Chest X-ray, AP view. Patient: 66 years old, sex M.
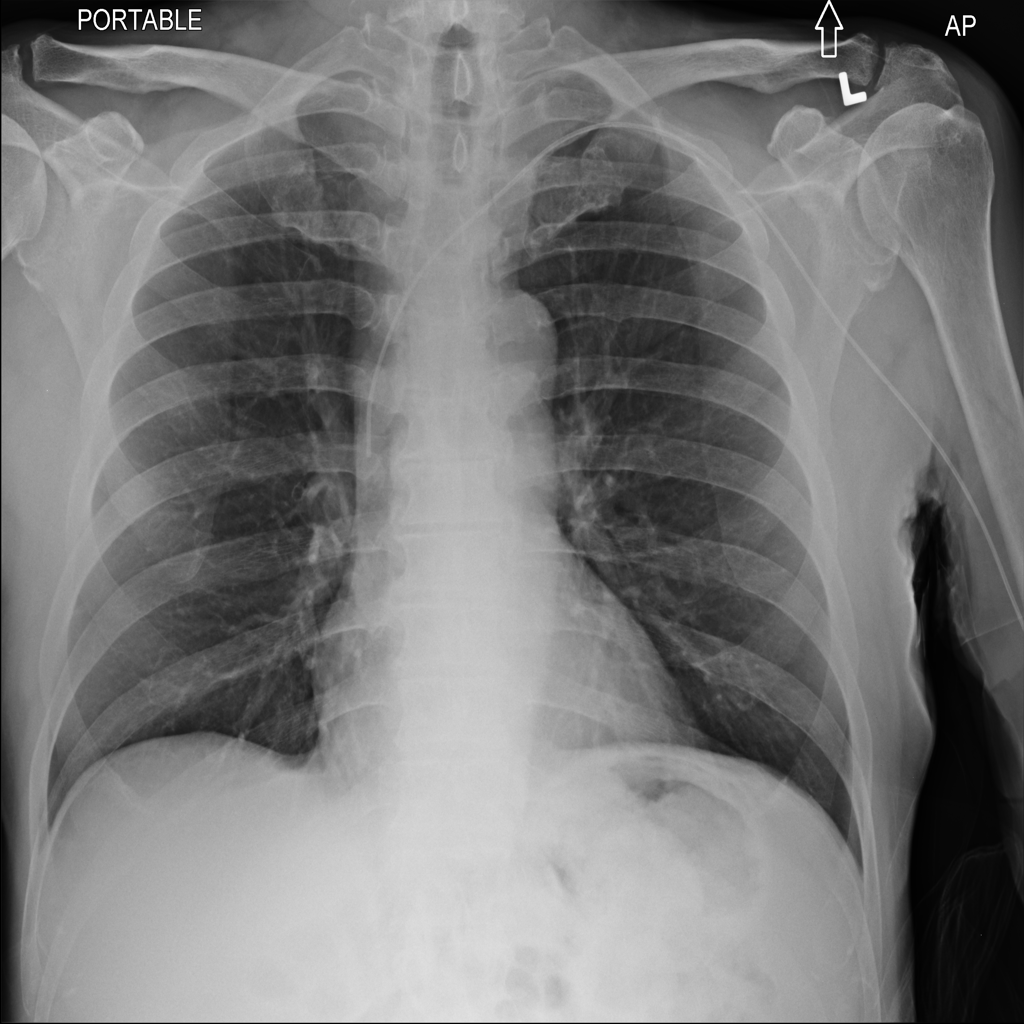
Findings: No Finding